Question: I am trying using flexbox to horizontally center a menu but have its last element on the right side of the website.
Here is a schema:

I have tried setting the margin-left to auto on the last element but it sends the centered menu to the left. Setting margin-right to auto for the menu doesn't work.
I have a "hack"-solution: placing an invisible copy (visibility hidden) of the last element before the centered part of the menu and setting its margin-right to auto.
Any better hack-free solution?
Here is a code sample:
'''
#container {
display: flex;
justify-content: center;
align-items: center;
}
#last {
margin-left: auto;
}
'''
'''
<div id="container">
<div id="menu">
<span>1</span>
<span>2</span>
<span>3</span>
</div>
<div id="last">
4
</div>
</div>
'''
Thanks!
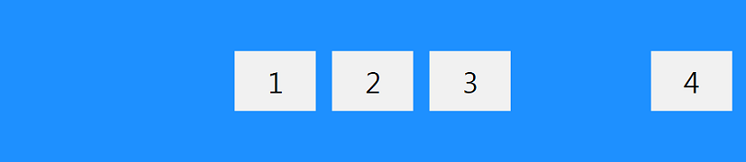
Answer: Give also '#menu' a left margin of 'auto'.
Stack snippet
'''
#container {
display: flex;
justify-content: center;
align-items: center;
}
#last, #menu {
margin-left: auto;
}
#last span, #menu span {
padding: 10px 20px;
background: lightgray;
}
'''
'''
<div id="container">
<div id="menu">
<span>1</span>
<span>2</span>
<span>3</span>
</div>
<div id="last">
<span>4</span>
</div>
</div>
'''
---
If you want the '#menu' in the middle of its parent, we can achieve that by adding a pseudo to match the '#last'.
The 'flex: 1' will then take all the available space, and push the '#menu' to the middle
Stack snippet
'''
#container {
display: flex;
justify-content: center;
align-items: center;
}
#last, #container::before {
content: ''; /* for the pseudo to render */
flex: 1; /* take all space left, equally */
text-align: right;
}
#last span, #menu span {
padding: 10px 20px;
background: lightgray;
}
'''
'''
<div id="container">
<div id="menu">
<span>1</span>
<span>2</span>
<span>3</span>
</div>
<div id="last">
<span>4</span>
</div>
</div>
'''